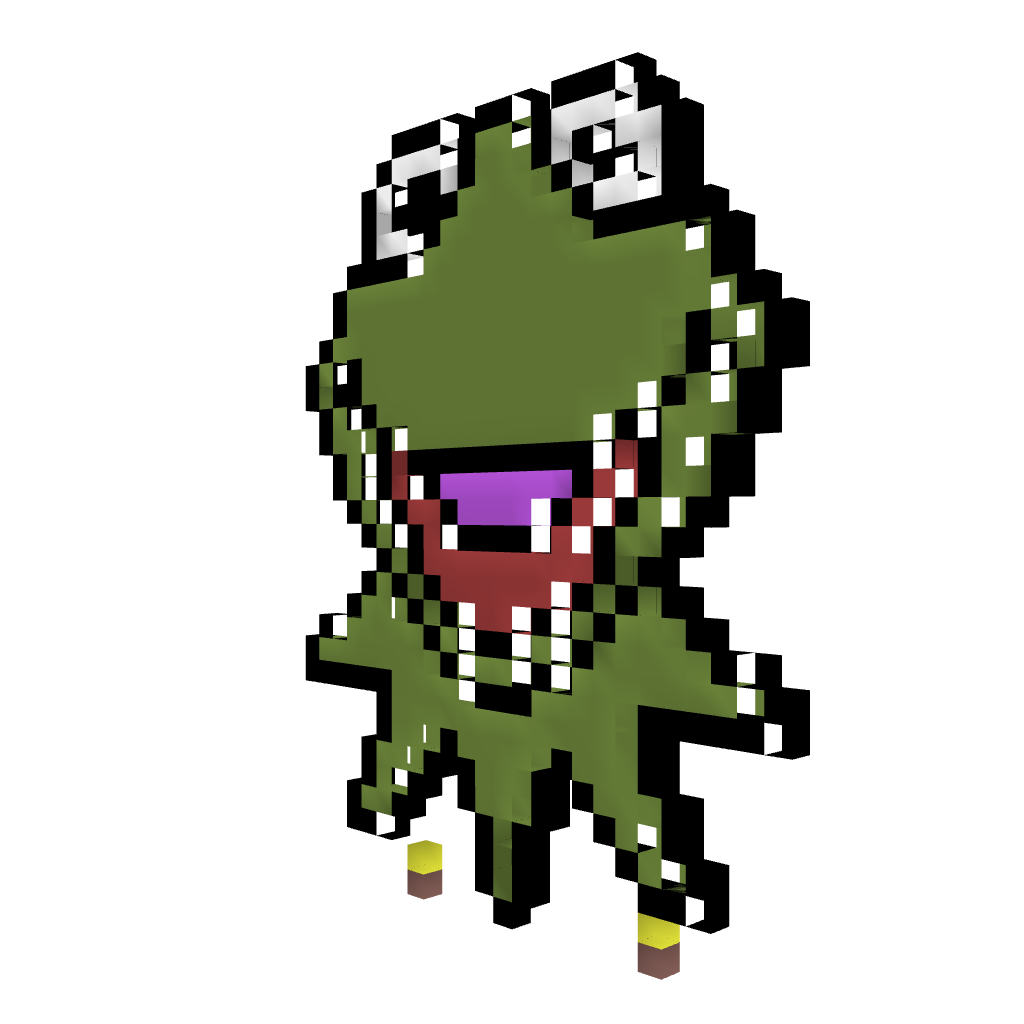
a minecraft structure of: Kermit high quality